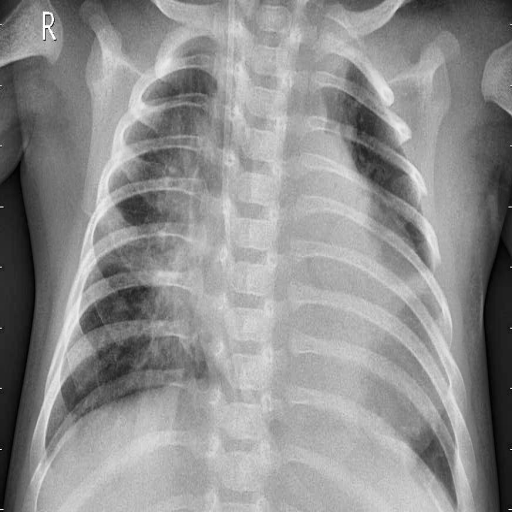
Finding: PNEUMONIA